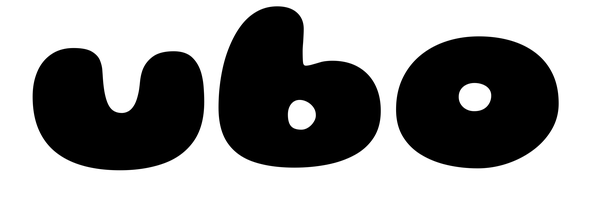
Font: Gluten_Black